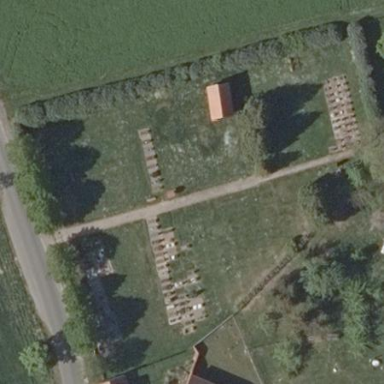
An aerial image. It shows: Cemetery.